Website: macys
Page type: billing-address
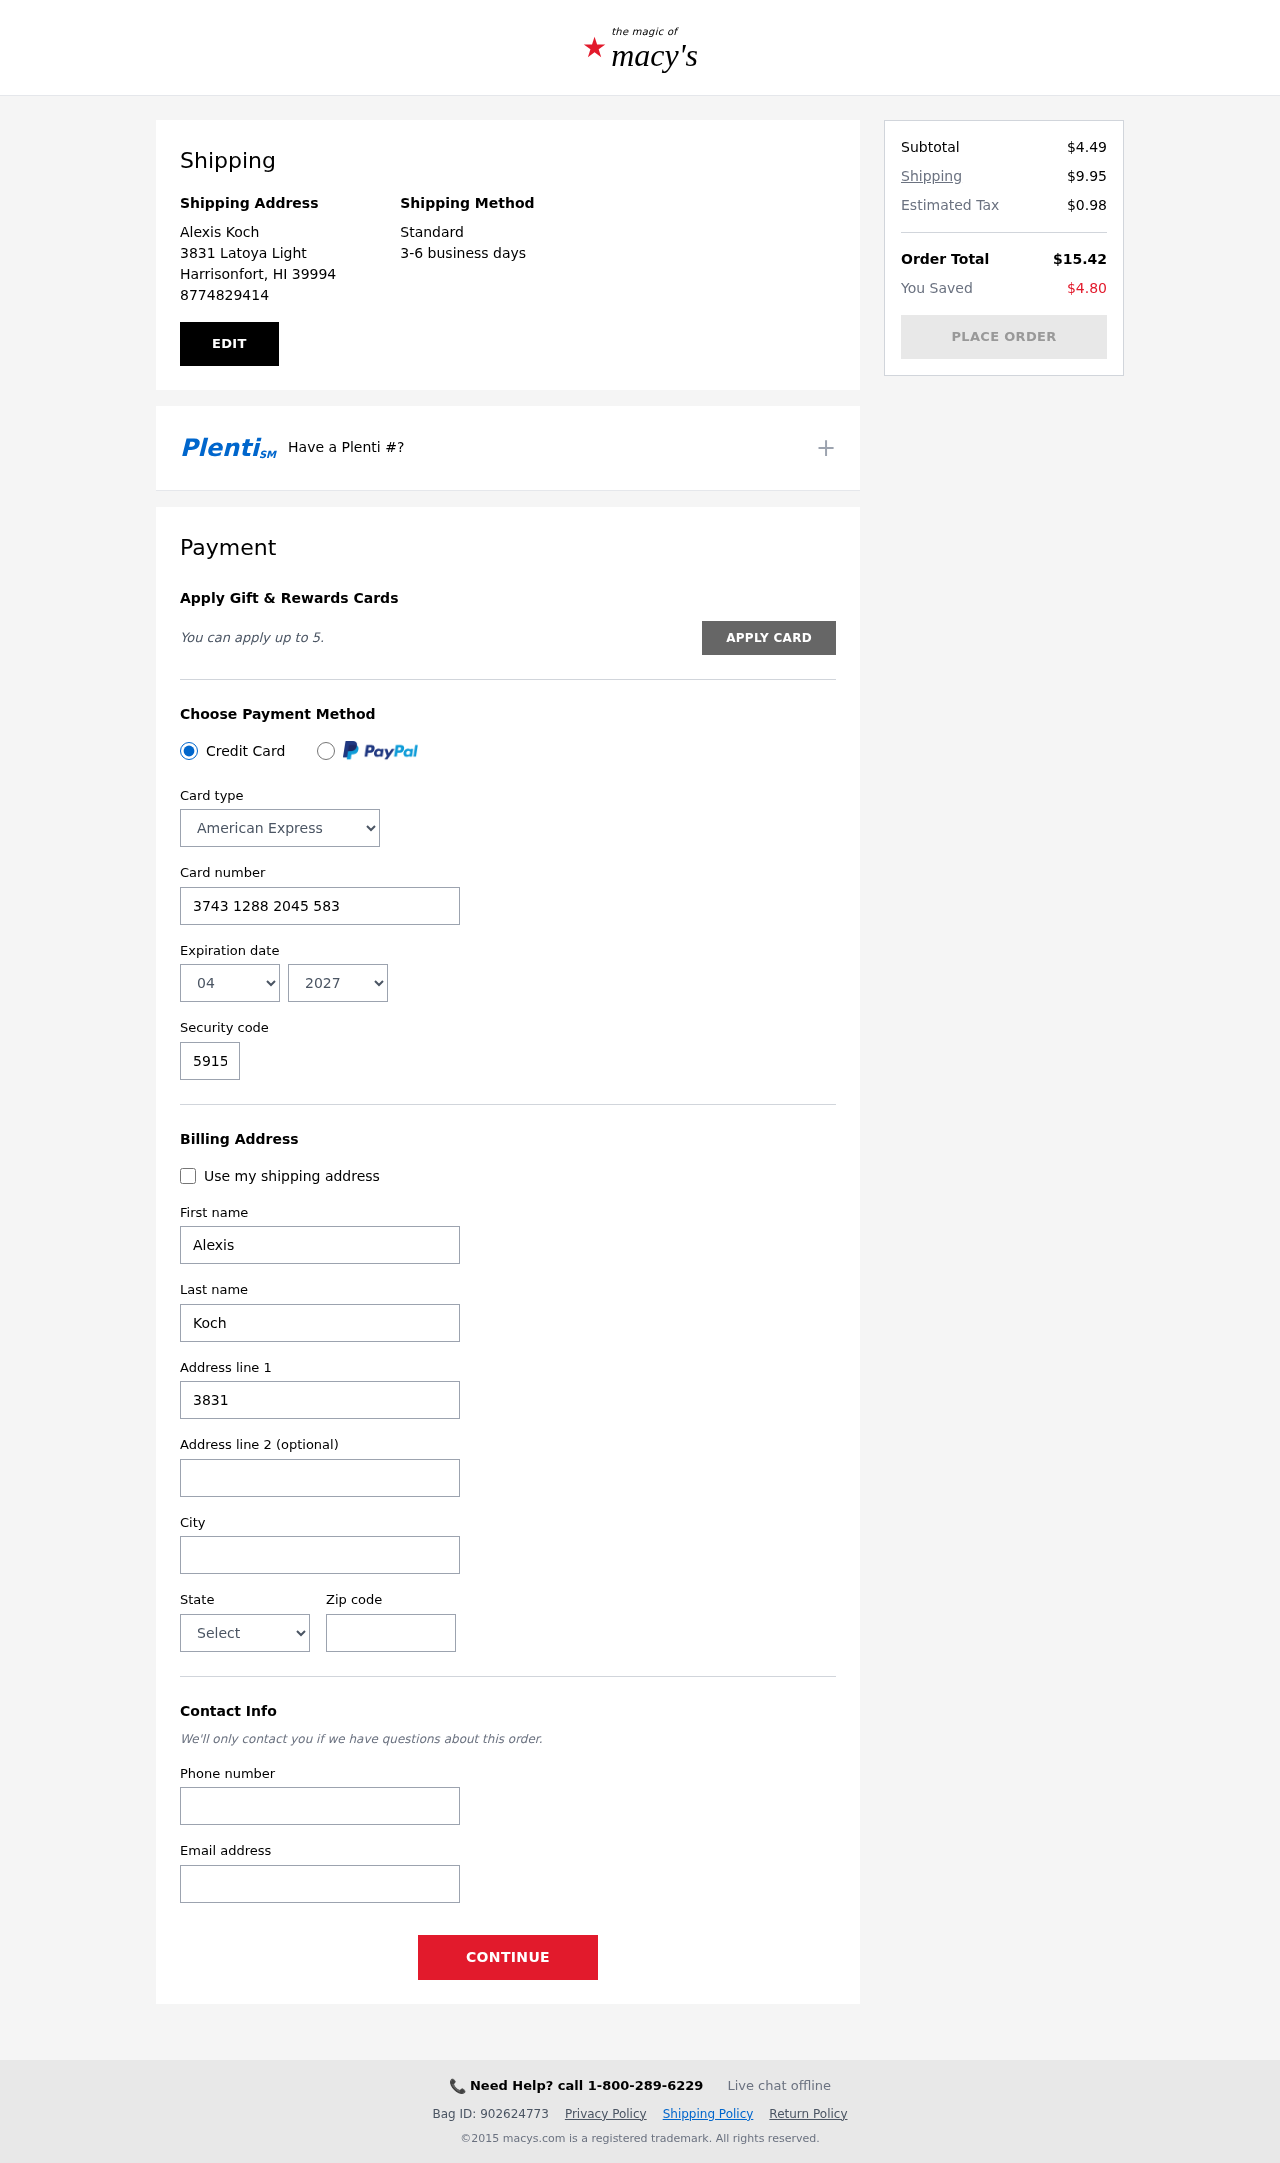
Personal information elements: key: PII_CARD_CVV
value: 5915
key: PII_CARD_EXPIRY_MONTH
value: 04
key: PII_CARD_EXPIRY_YEAR
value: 27
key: PII_CARD_NUMBER
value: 3743 1288 2045 583
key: PII_CARD_TYPE
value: American Express
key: PII_CITY
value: Harrisonfort
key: PII_CITY_STATE_ZIP
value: Harrisonfort, HI 39994
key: PII_EMAIL
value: alexiskoch@gmail.com
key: PII_FIRSTNAME
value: Alexis
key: PII_FULLNAME
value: Alexis Koch
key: PII_LASTNAME
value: Koch
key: PII_PHONE
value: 8774829414
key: PII_POSTCODE
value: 39994
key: PII_STATE
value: Hawaii
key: PII_STREET
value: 3831 Latoya Light
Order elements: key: ORDER_SUBTOTAL
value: $4.49
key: ORDER_SHIPPING_COST
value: $9.95
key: ORDER_TAX
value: $0.98
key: ORDER_TOTAL
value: $15.42
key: ORDER_SAVINGS
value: $4.80